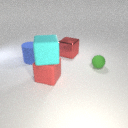
large red rubber cube to the right of large blue rubber cylinder